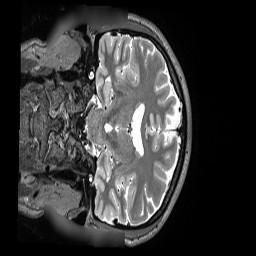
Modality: T2w
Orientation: coronal
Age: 36
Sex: male